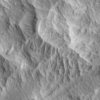
Label: not_dusty